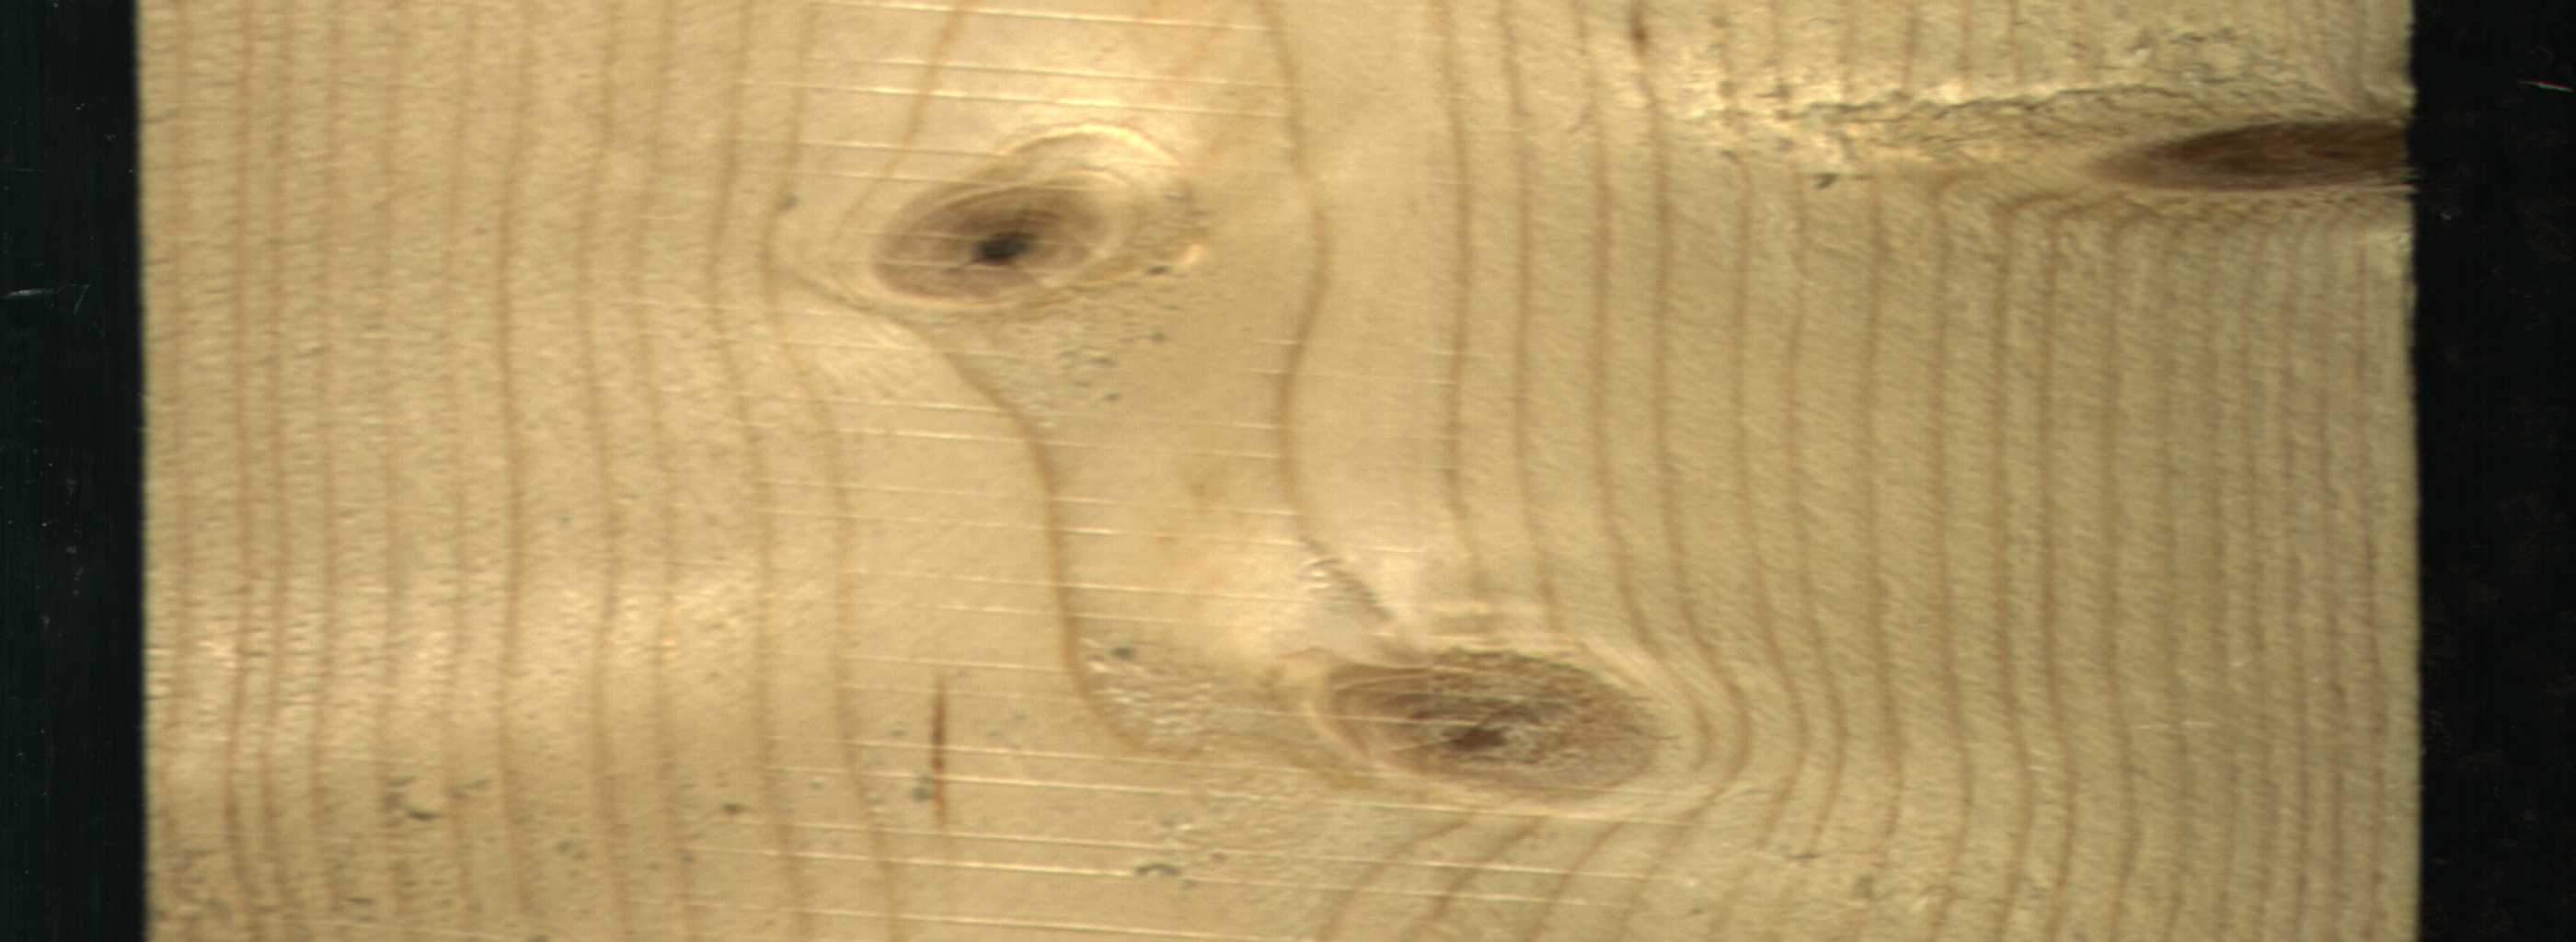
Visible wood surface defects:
resin
Dead_Knot
Dead_Knot
Live_Knot
Live_Knot